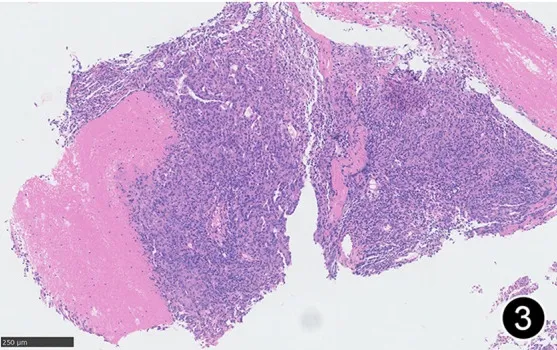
Necrosis can be seen in some areas of MPM in this mid-power magnification of HE staining.
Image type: pathology (h&e)